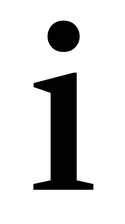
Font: LibreCaslonText_Medium